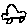
Label: car